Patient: sex M, age 42
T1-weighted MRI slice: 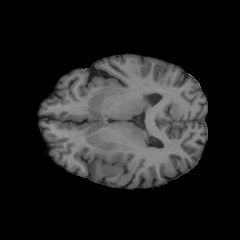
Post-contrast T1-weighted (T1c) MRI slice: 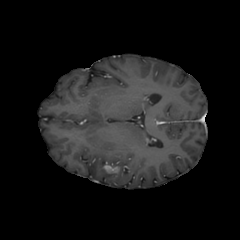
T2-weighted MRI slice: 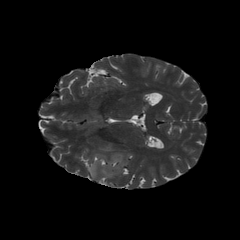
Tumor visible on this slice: yes
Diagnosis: Glioblastoma, IDH-wildtype
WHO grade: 4